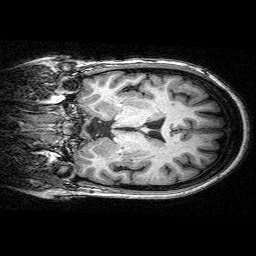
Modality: T1w
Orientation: coronal
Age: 70
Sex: female
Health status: ill
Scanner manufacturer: siemens
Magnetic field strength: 3 T
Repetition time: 0.0025 s
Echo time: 0.00336 s